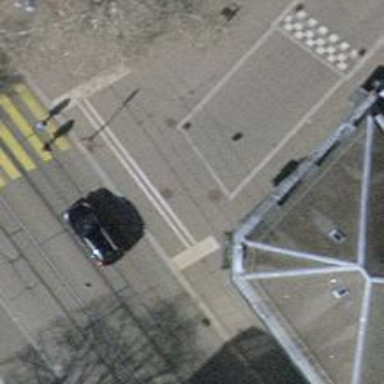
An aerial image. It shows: Unmarked crossing with traffic calming table.